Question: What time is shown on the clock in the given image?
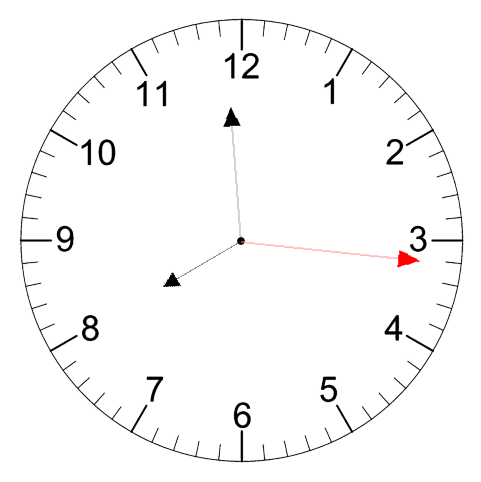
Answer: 07:59:16